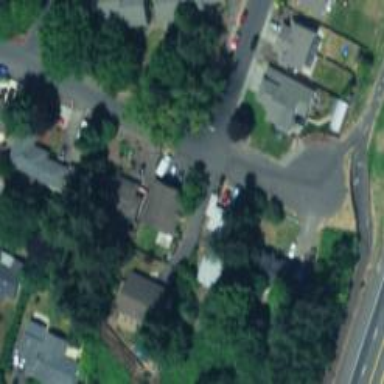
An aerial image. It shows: Residential road with sidewalk on the left.